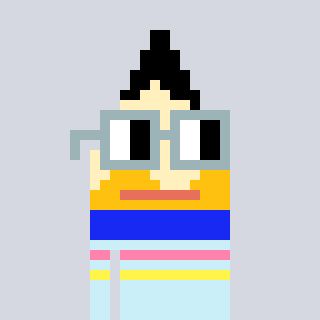
a pixel art character with square dark gray glasses, a pencil-shaped head and a cold-colored body on a cool background